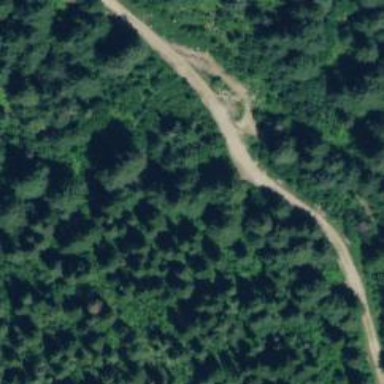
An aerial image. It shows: Service road for Nordic skiing trail. The trail is groomed for both skating and classic skiing.